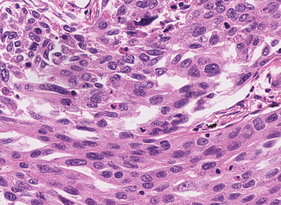
Tumor epithelial tissue: yes
Tumor-associated stroma tissue: no
Normal tissue: no